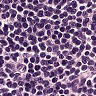
Metastatic tissue present: no